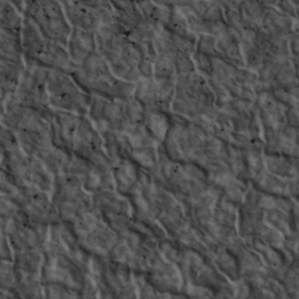
Label: non_frost